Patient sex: M
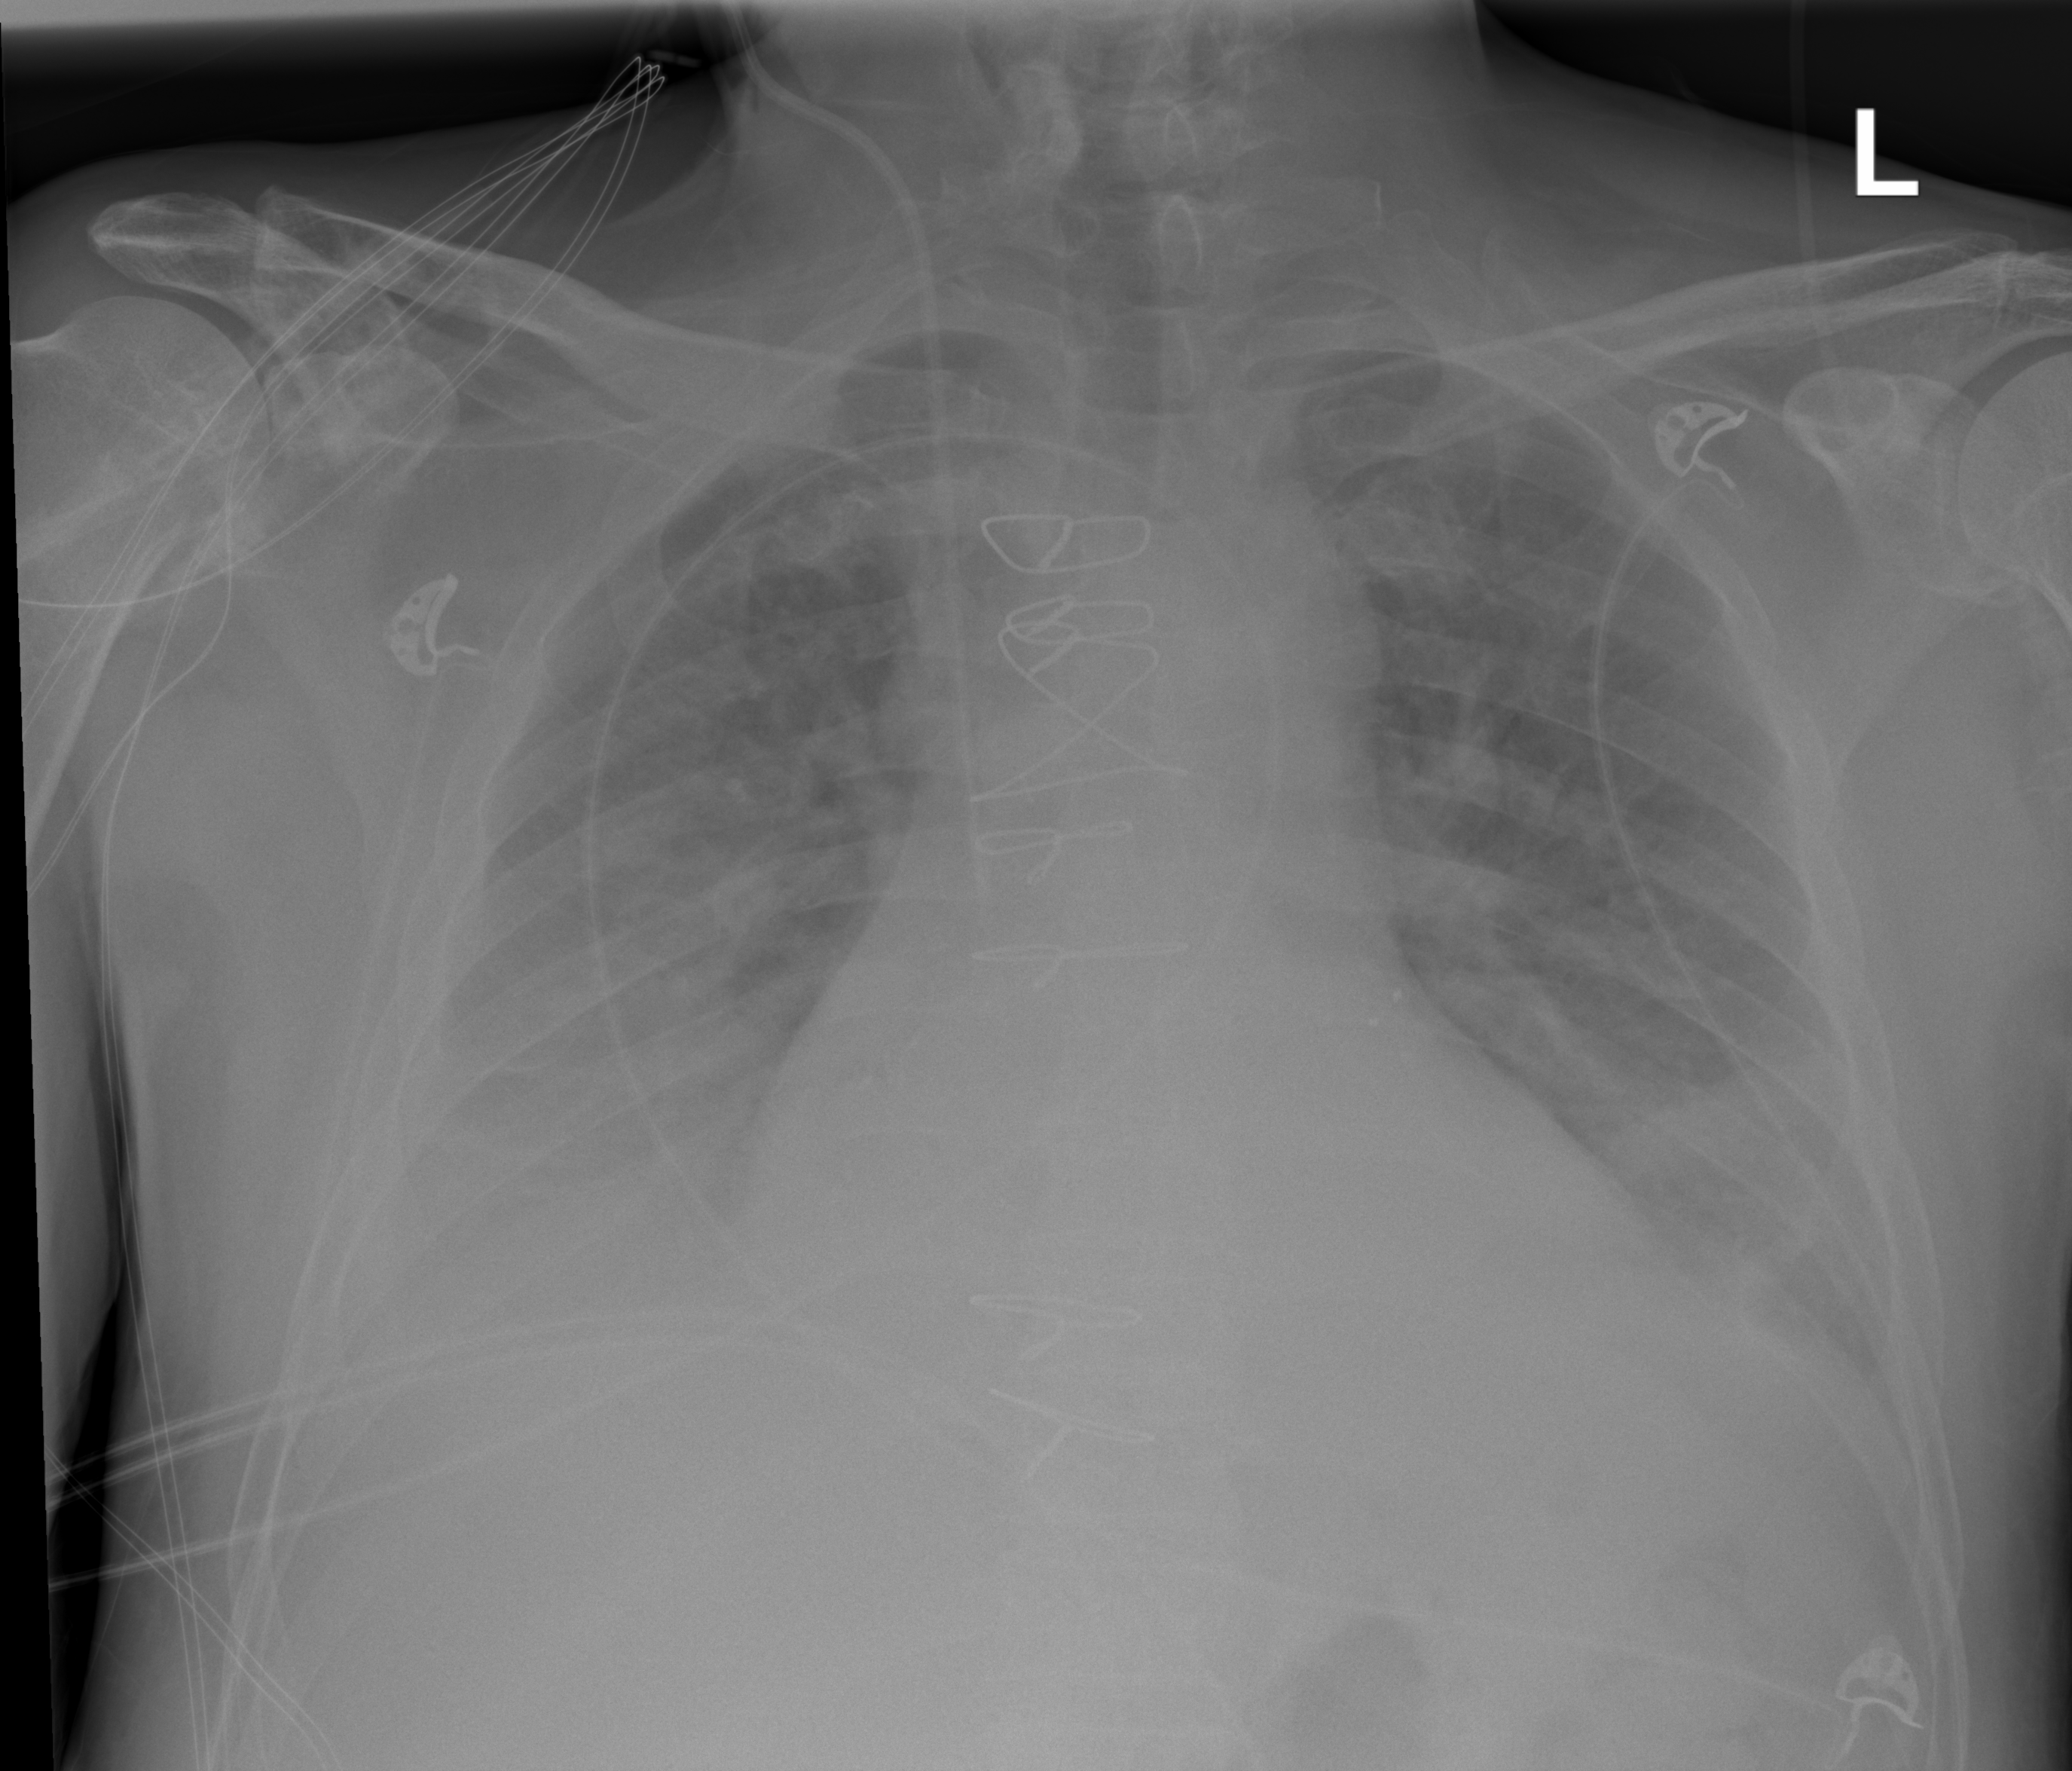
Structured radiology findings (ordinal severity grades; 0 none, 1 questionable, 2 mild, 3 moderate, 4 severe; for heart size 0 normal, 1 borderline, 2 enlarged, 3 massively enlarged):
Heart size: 2
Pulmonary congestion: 2
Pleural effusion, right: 2
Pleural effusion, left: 2
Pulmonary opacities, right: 1
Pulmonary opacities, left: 2
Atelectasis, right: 3
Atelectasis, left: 0